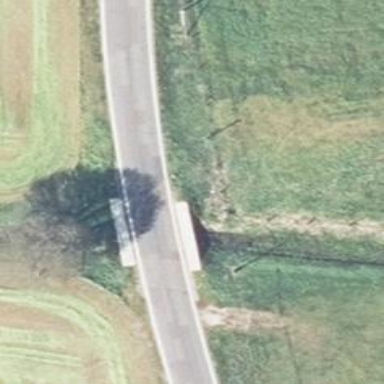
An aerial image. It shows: Secondary road on asphalt bridge.